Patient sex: M
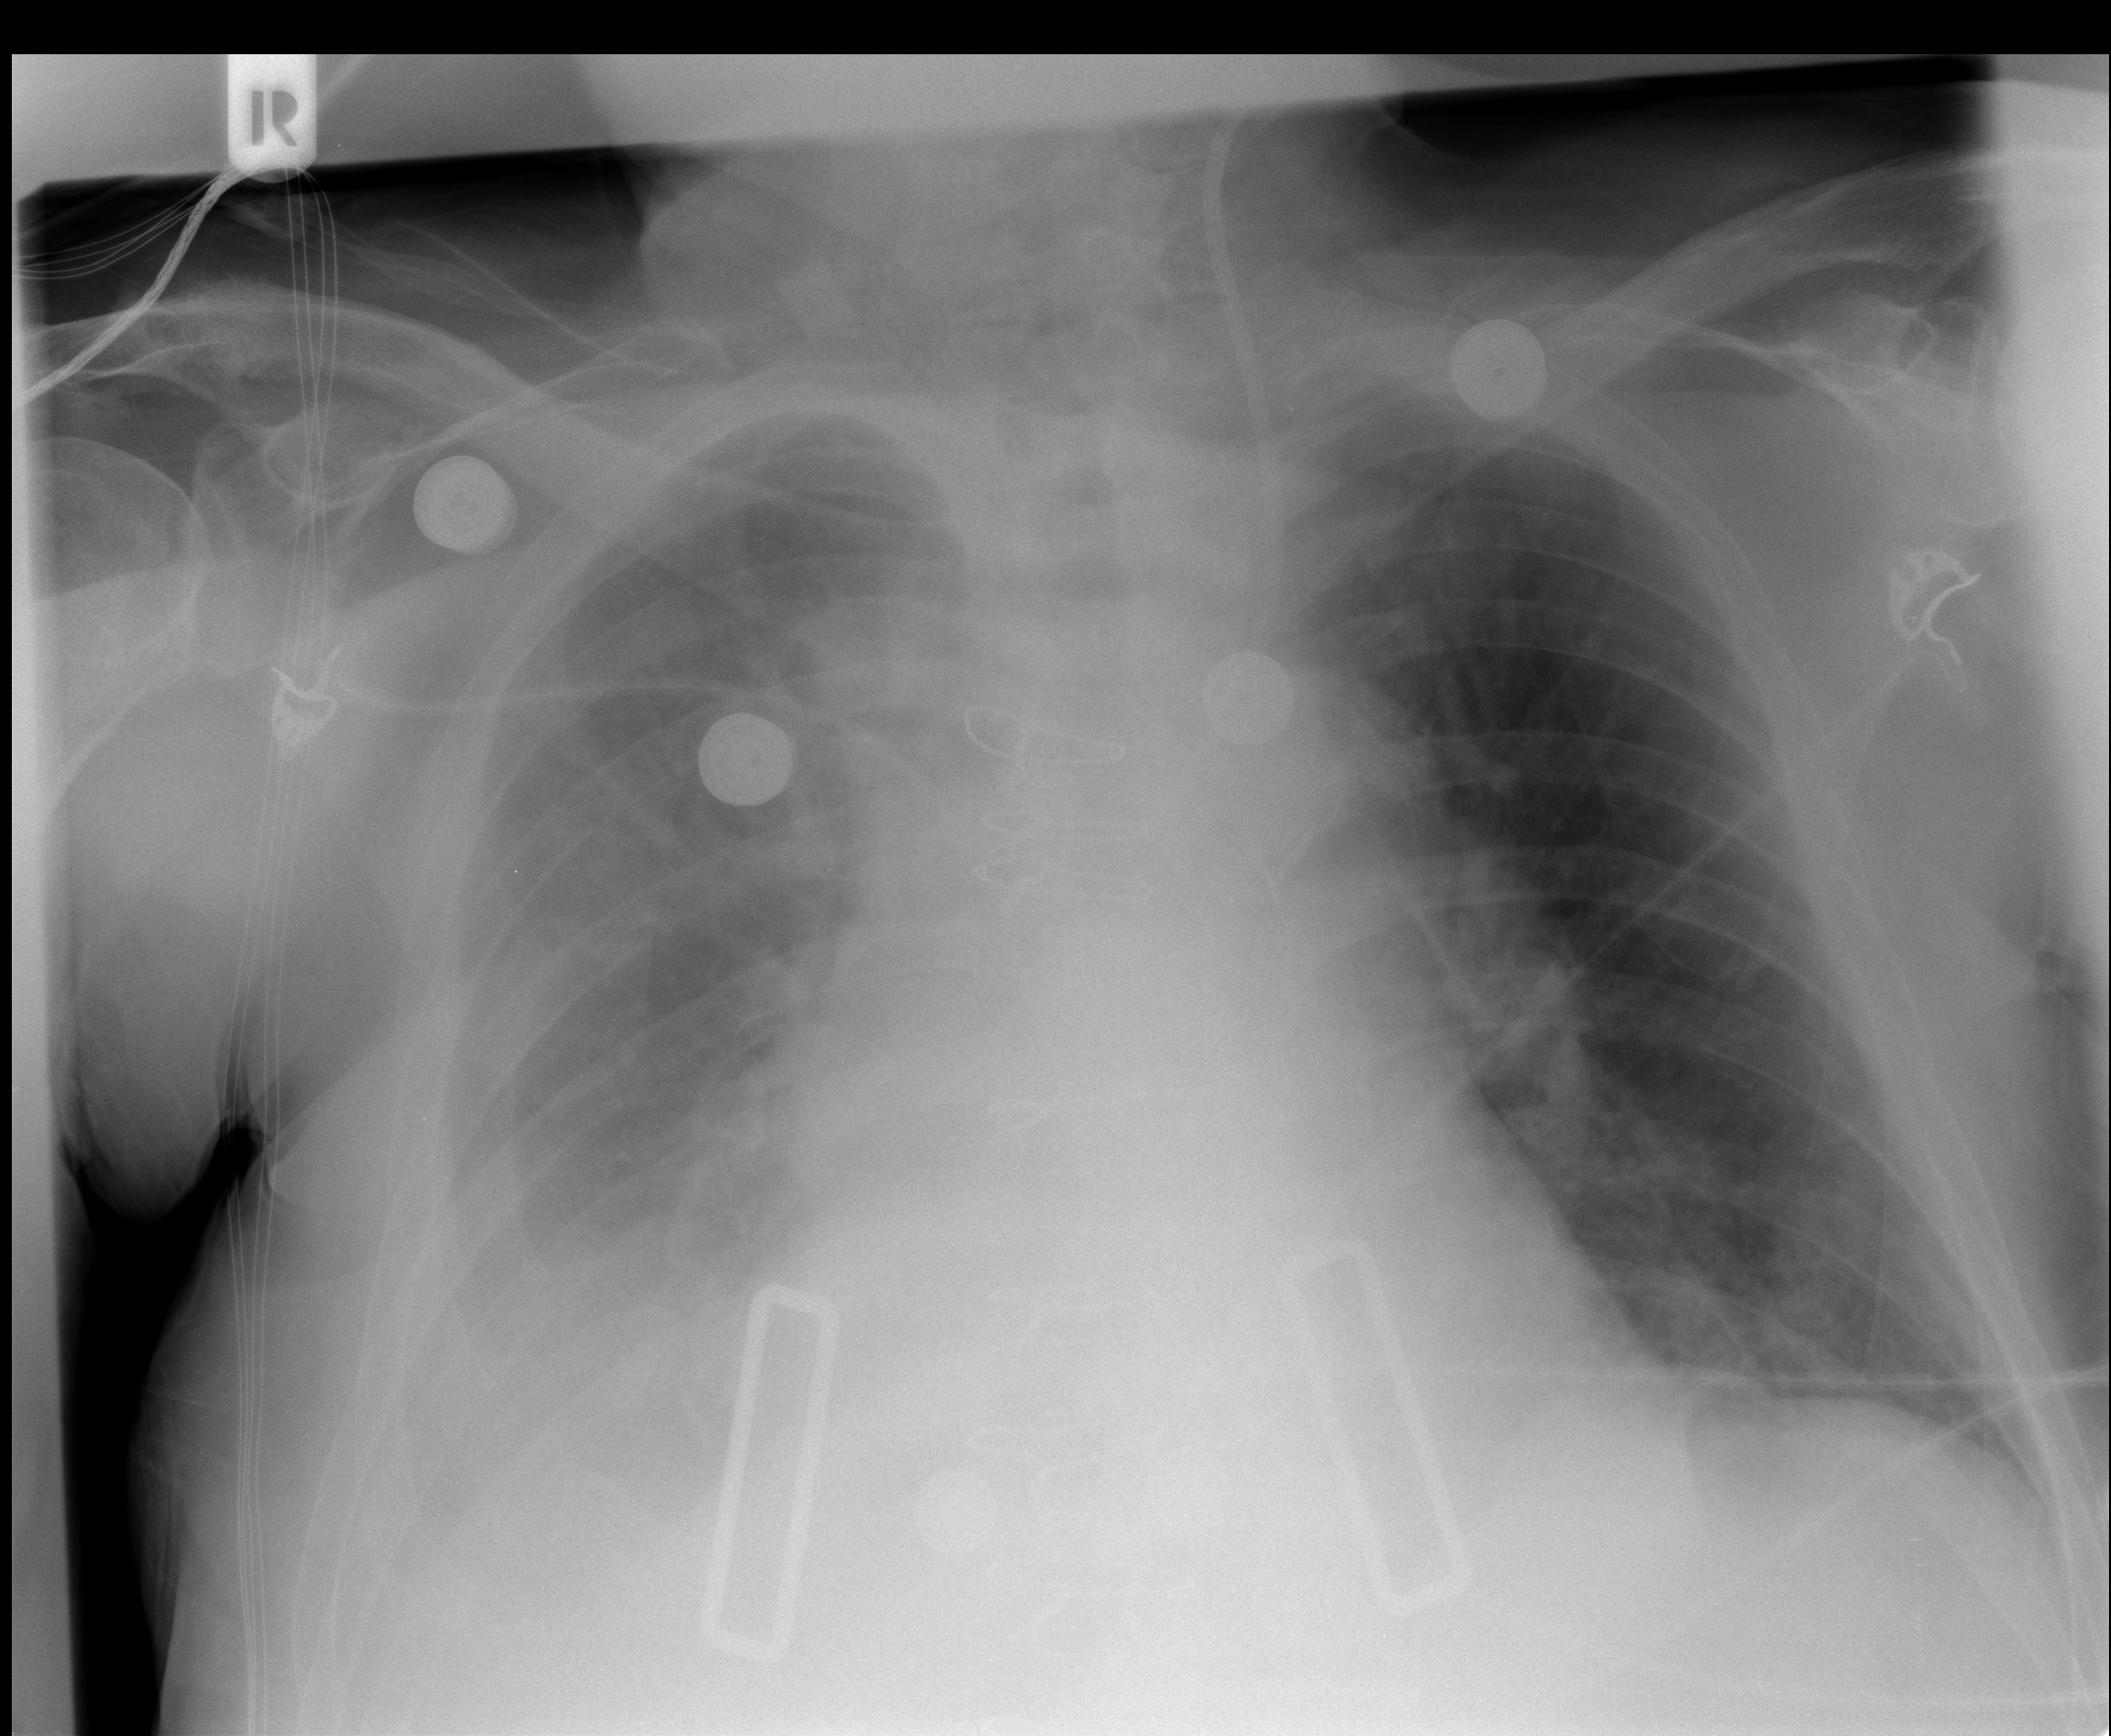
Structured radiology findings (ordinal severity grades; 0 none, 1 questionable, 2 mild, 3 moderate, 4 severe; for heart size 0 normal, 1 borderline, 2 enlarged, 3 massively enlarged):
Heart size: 2
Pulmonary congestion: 0
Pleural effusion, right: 3
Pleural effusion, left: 0
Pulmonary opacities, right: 0
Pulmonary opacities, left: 0
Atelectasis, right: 3
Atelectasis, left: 0